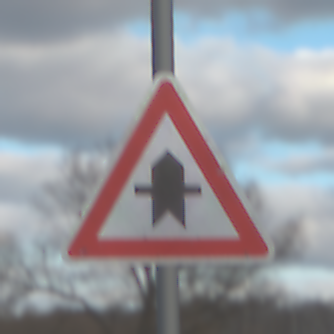
Verkehrszeichen: Vorfahrt
Umgebung: Outdoor, RoadRail
Tageszeit: SunriseSunset
Wetter: PartlyCloudy
Licht: Natural
Jahreszeit: NotSpecified
Kontrast: LowContrast